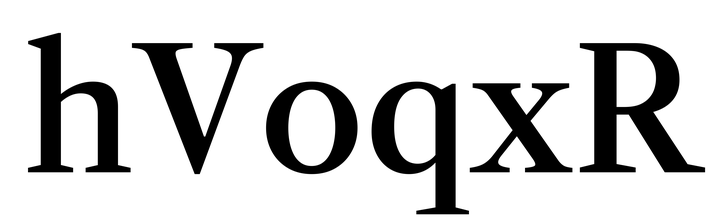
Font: LibreCaslonText_Medium